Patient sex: M
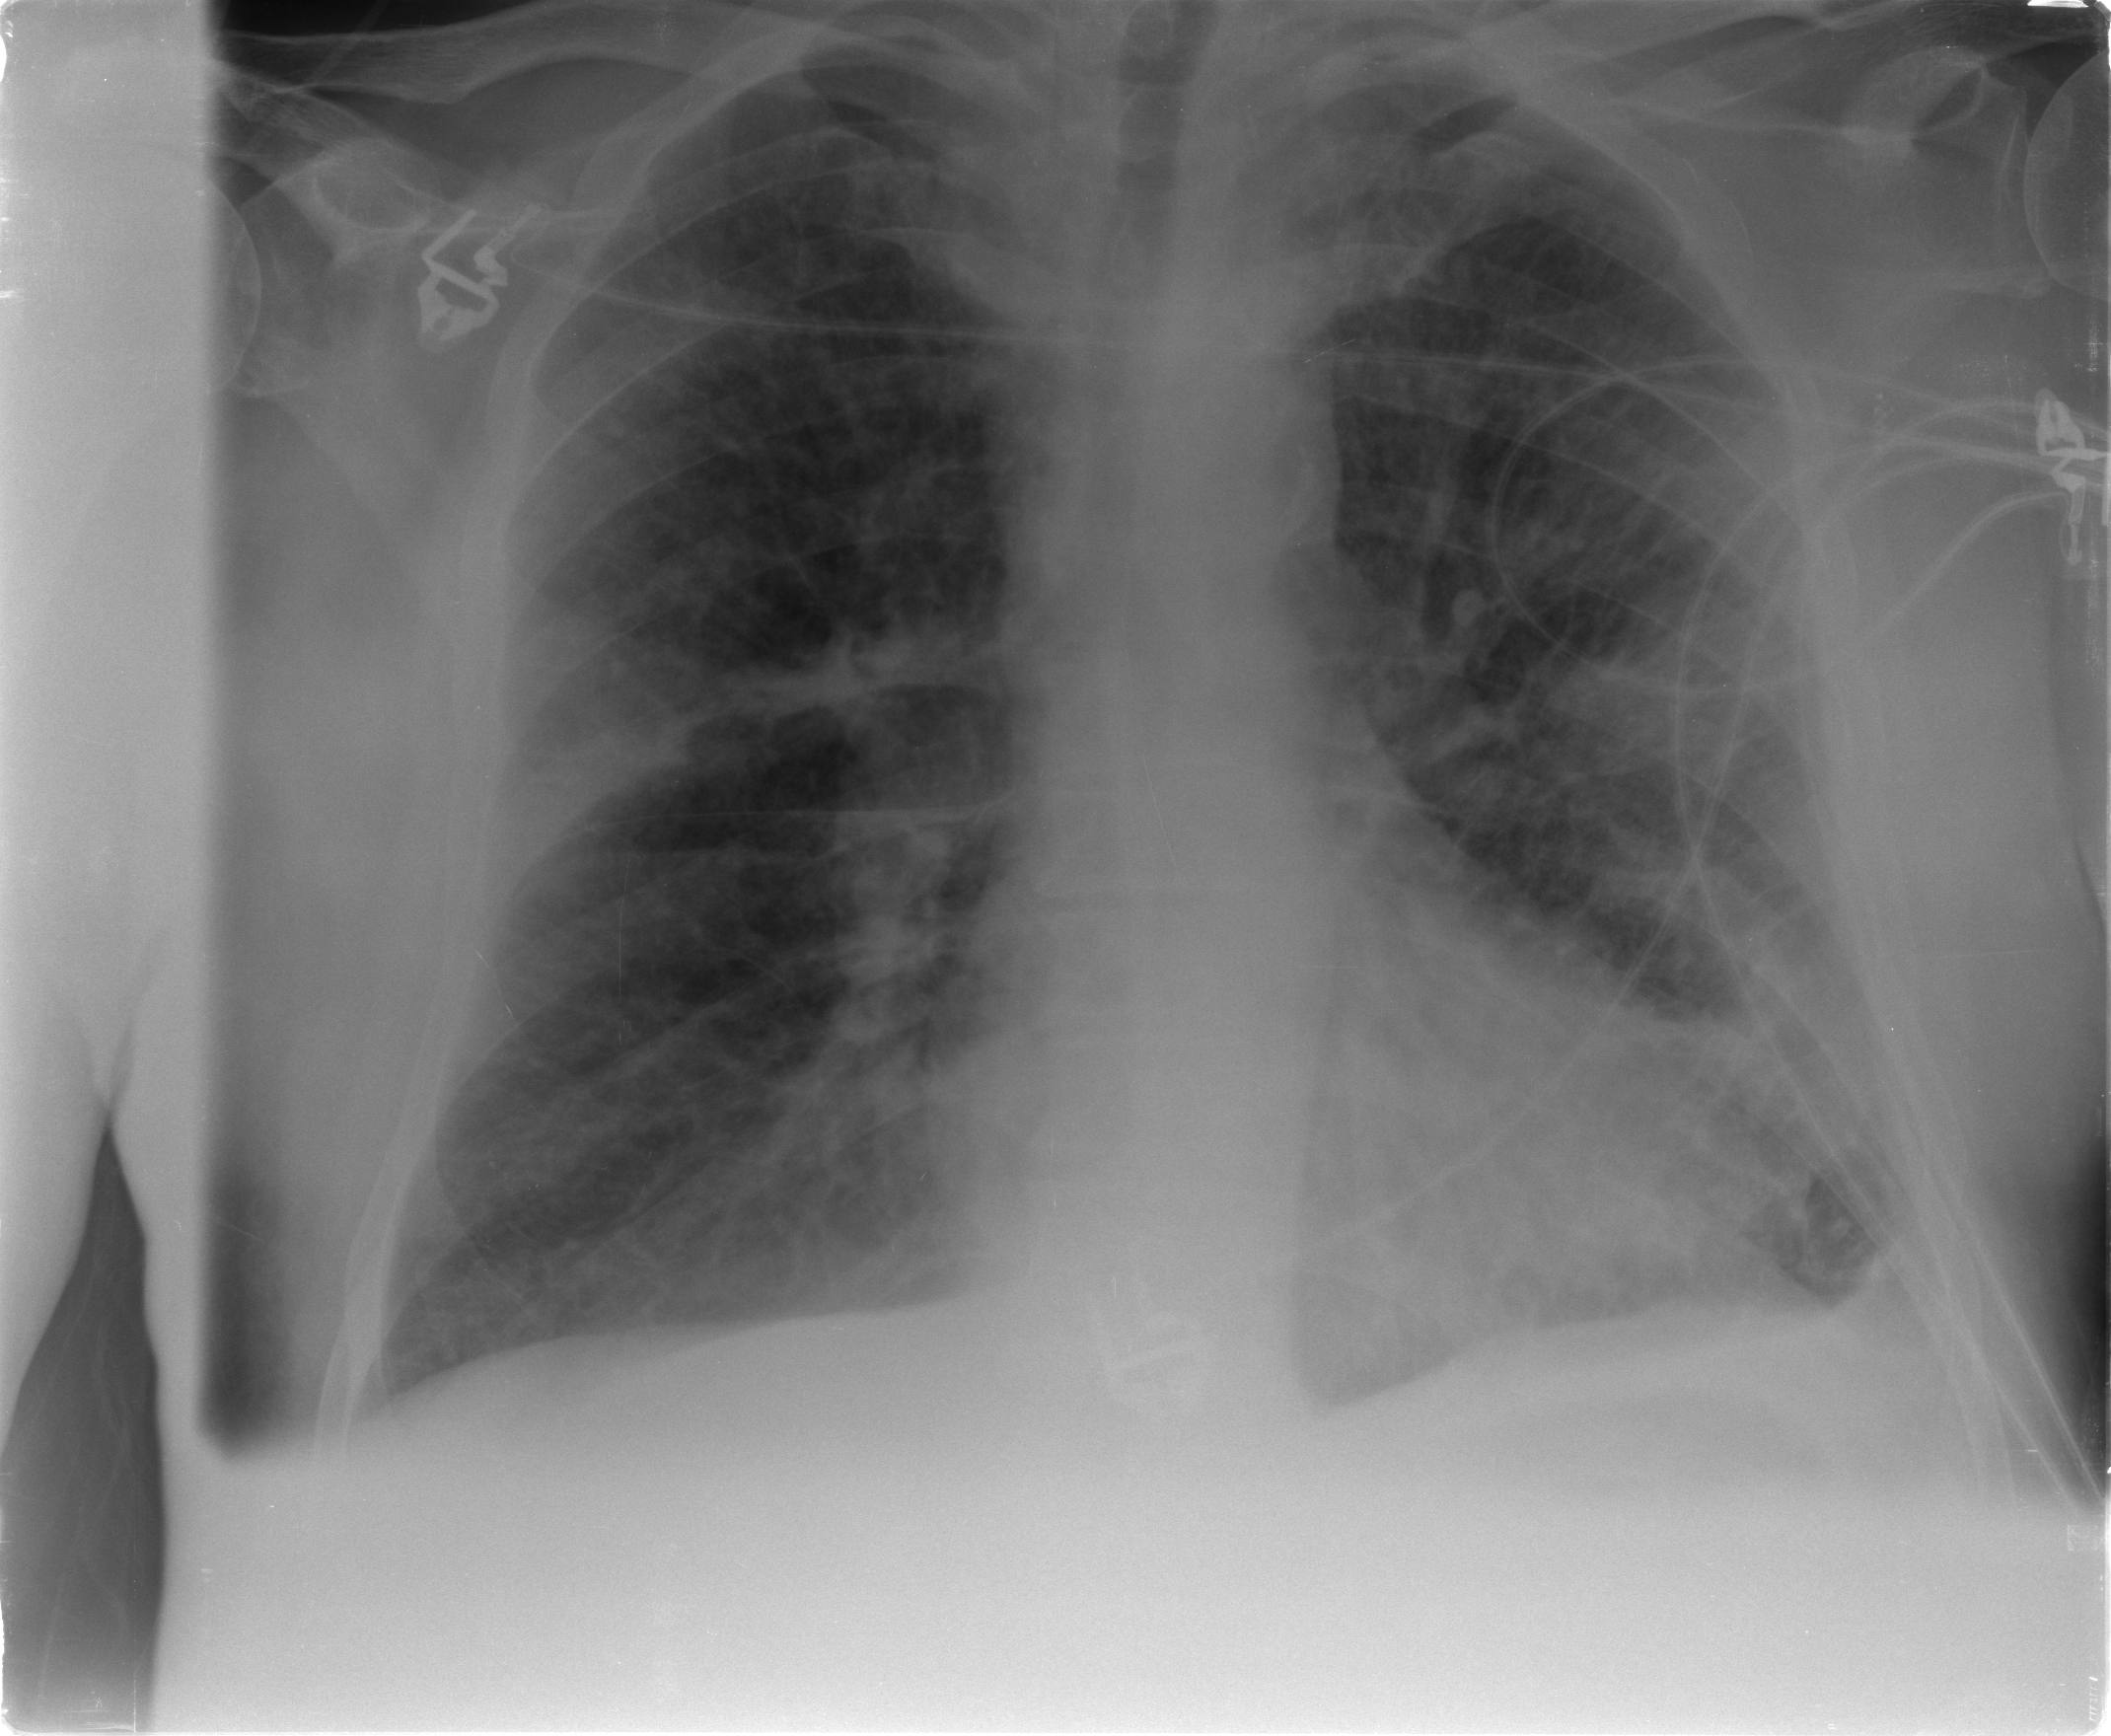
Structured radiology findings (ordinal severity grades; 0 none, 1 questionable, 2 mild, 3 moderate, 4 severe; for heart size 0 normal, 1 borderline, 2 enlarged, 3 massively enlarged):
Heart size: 1
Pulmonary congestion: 3
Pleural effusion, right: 1
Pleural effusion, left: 2
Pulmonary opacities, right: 2
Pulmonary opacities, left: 2
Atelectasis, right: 2
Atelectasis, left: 2